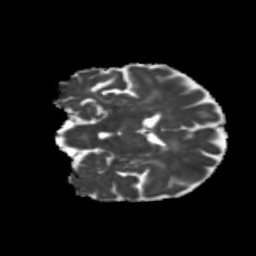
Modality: MD
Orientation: coronal
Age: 62
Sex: female
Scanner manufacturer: siemens
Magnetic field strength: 3 T
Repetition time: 5.25 s
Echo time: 0.08 s